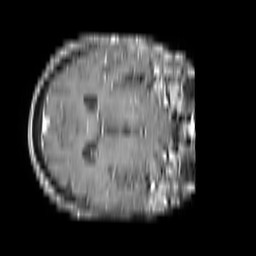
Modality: T1w
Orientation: axial
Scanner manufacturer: philips
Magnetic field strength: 1.5 T
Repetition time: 0.1879 s
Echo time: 0.001837 s